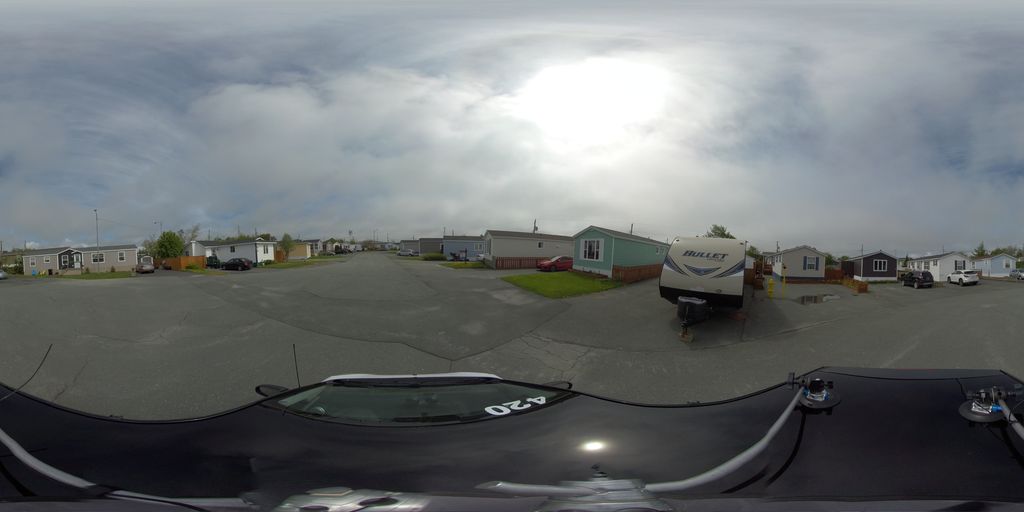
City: st_johns